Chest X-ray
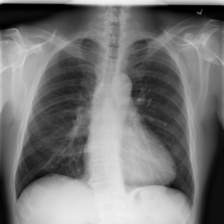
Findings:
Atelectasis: negative
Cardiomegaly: negative
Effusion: positive
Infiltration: negative
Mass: negative
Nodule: negative
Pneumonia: negative
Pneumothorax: negative
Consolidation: negative
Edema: negative
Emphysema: negative
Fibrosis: negative
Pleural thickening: negative
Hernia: negative